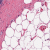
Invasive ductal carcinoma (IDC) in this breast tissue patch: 0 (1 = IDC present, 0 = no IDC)